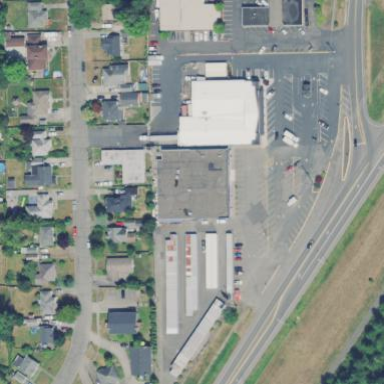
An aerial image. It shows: Commercial area.